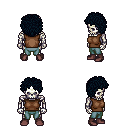
a pixel art fantasy rpg character, male body template, skeleton, brown sleeveless shirt, teal pants, raven curly afro hairstyle, maroon shoes, four views (front, back, left, right), 2x2 character sprite sheet, small pixel art, hard edges, no anti-aliasing